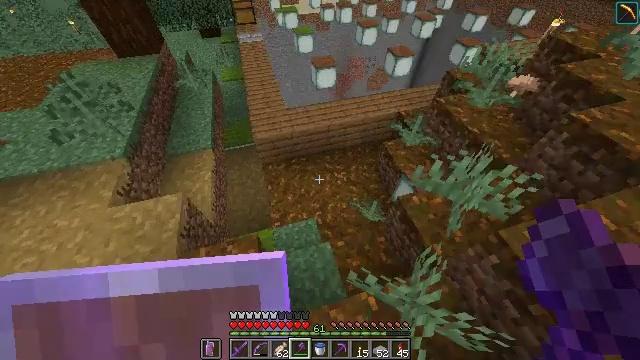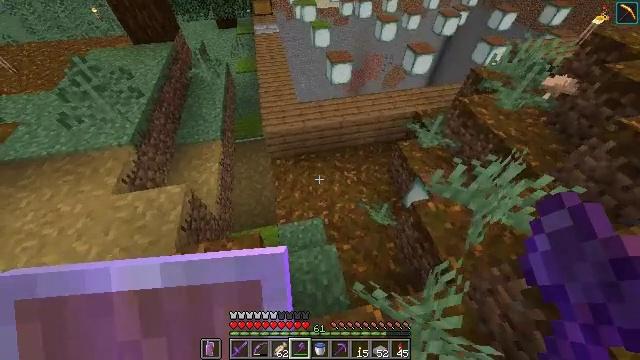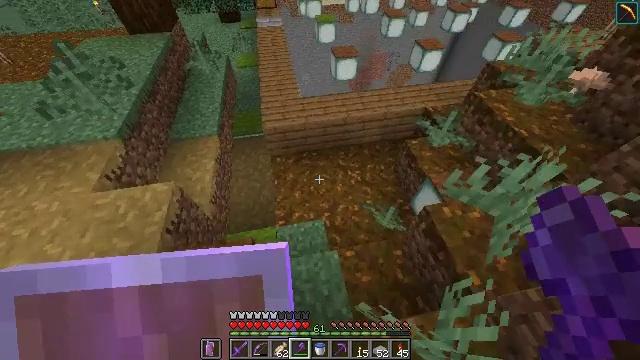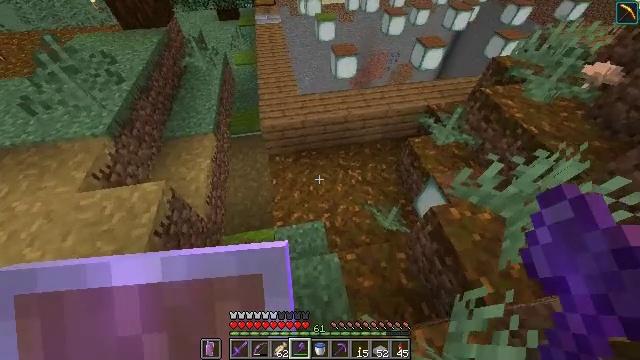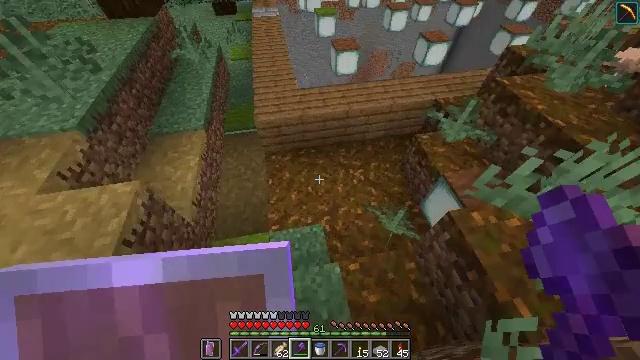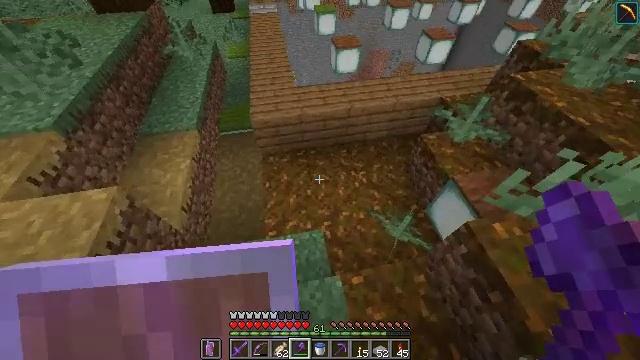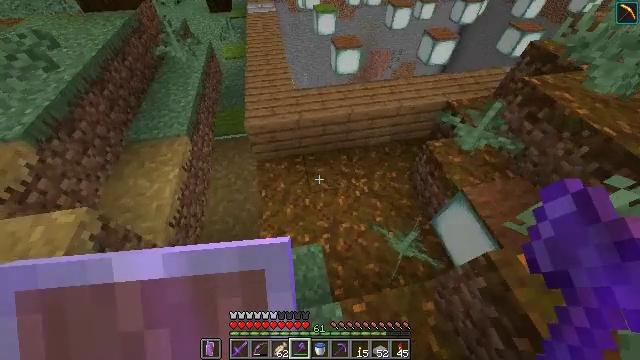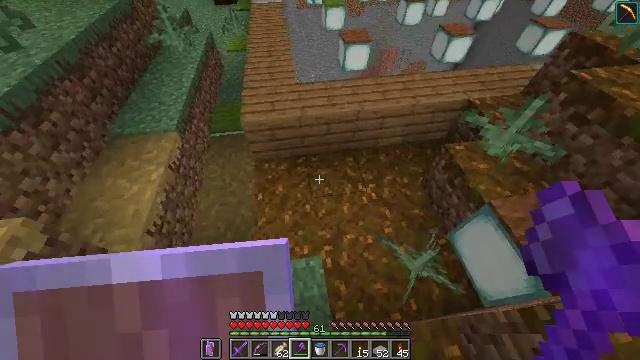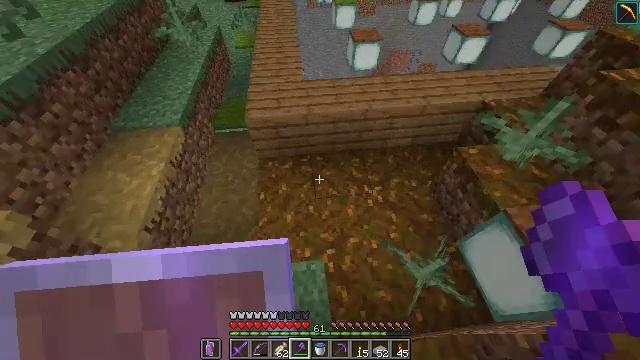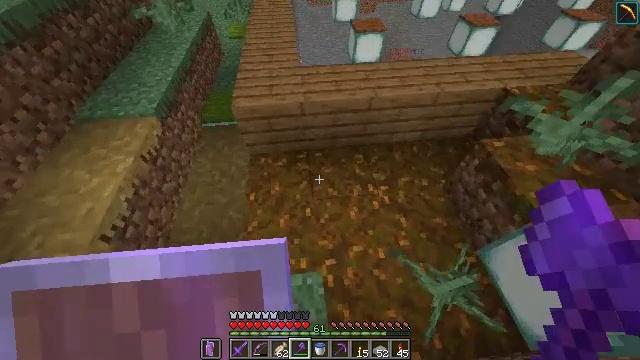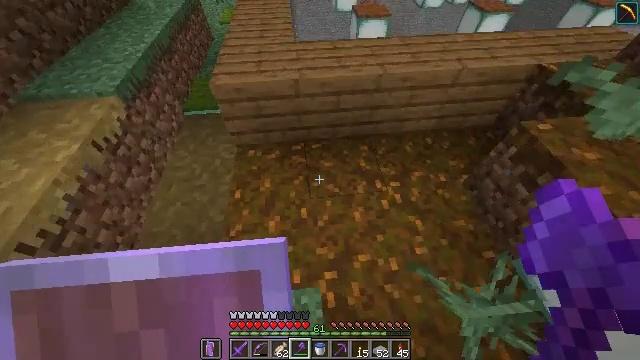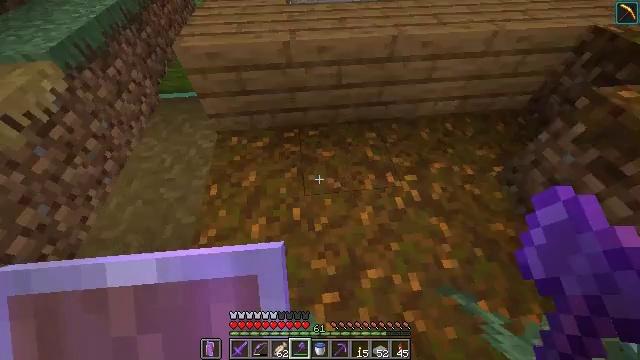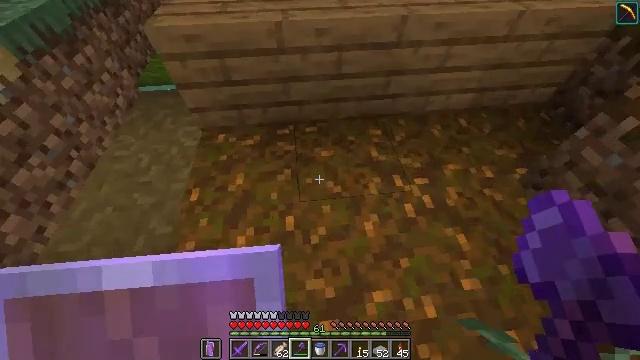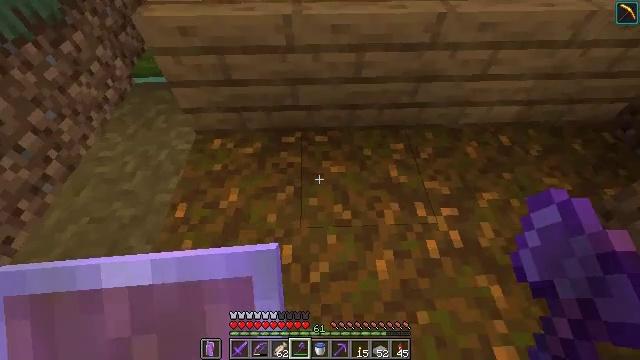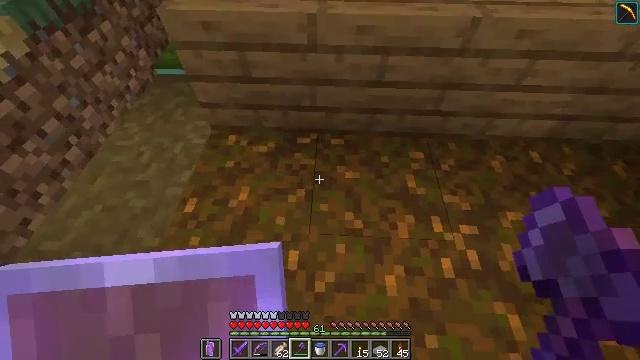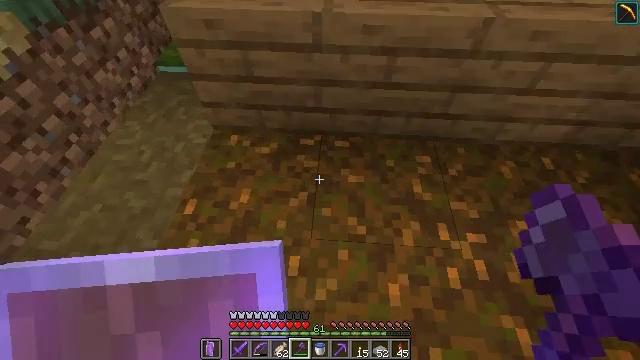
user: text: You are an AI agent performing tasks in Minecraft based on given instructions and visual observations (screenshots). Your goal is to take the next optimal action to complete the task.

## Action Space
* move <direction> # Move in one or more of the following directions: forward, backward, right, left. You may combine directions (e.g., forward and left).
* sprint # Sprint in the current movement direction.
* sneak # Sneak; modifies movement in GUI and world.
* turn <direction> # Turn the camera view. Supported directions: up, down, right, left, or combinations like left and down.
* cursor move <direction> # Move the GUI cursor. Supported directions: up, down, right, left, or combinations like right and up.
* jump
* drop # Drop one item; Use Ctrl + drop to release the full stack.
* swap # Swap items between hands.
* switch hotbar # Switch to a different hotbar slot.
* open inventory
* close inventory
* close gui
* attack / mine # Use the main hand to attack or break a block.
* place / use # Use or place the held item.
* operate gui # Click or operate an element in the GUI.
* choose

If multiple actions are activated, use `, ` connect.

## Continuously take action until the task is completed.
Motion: motion action
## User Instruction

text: Disassemble the ladder.
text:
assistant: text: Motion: move forward, turn left
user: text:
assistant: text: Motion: move forward, turn left
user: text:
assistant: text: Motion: move forward
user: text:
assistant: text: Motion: move forward
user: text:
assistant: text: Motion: move forward
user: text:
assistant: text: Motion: move forward
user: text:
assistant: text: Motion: move forward, turn left
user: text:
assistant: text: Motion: move forward, turn left
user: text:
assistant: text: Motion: move forward
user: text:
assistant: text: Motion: move forward
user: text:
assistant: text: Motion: no_op
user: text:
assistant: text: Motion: no_op
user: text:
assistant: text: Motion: turn left
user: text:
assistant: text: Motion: turn left
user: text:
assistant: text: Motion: turn left
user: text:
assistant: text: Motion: move forward
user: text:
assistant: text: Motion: move forward
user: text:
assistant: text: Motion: move forward
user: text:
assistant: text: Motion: move forward
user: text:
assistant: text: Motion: move forward, jump
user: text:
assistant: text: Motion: move forward, jump
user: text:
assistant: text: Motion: move forward, jump
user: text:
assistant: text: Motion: move forward
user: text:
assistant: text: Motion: no_op
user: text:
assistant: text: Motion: no_op
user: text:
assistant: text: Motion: no_op
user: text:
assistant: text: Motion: no_op
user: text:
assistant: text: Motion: no_op
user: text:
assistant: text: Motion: no_op
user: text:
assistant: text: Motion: no_op